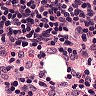
Metastatic tissue present: no